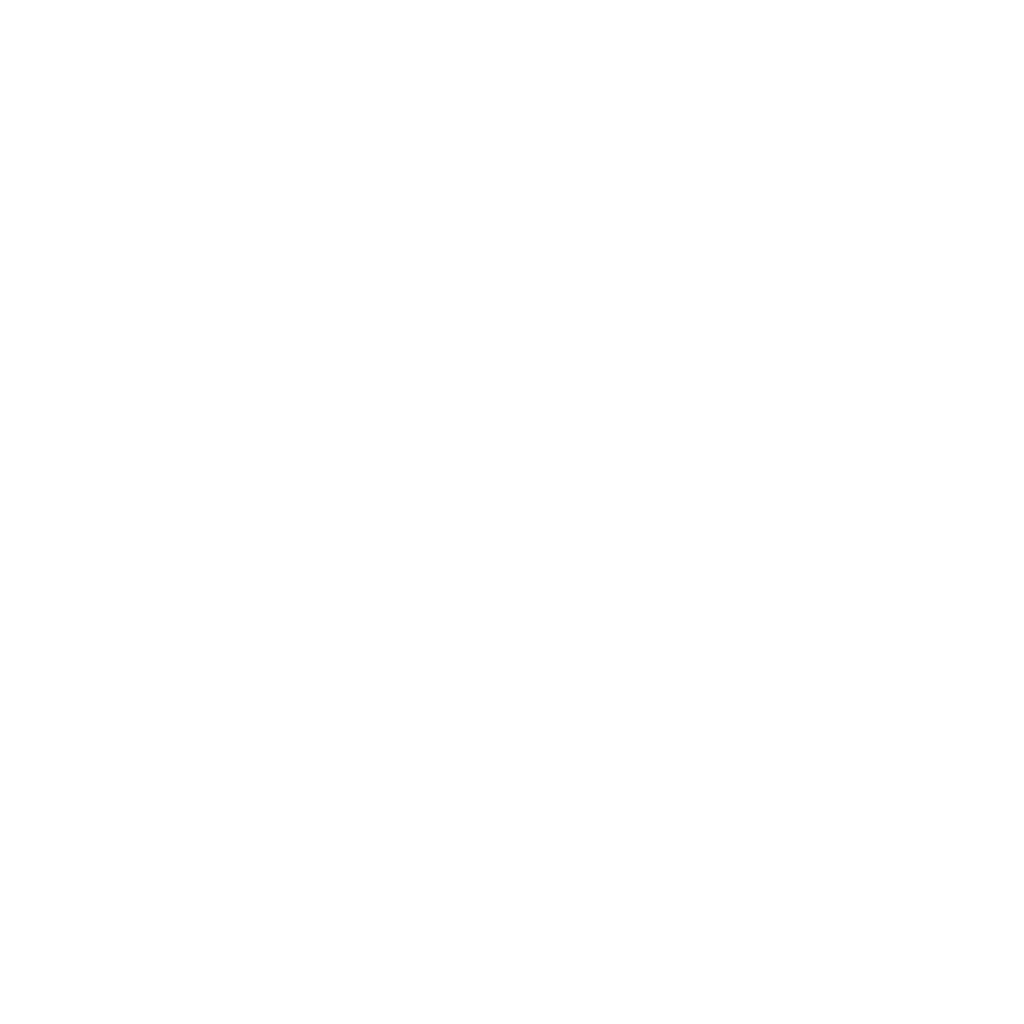
Texture map type: Metalness